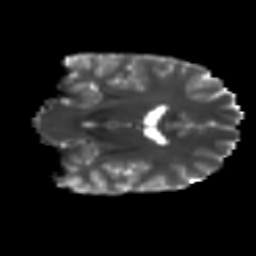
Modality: T2w
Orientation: coronal
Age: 20
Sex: male
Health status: ill
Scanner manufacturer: ge
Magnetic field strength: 3 T
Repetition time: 6.776 s
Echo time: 0.0794 s